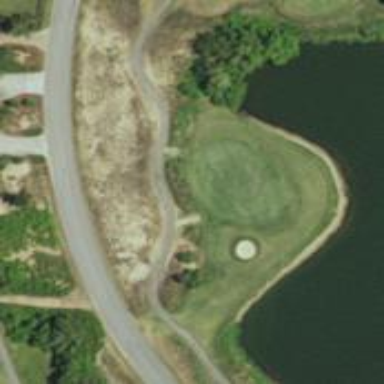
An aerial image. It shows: View of golf hole.